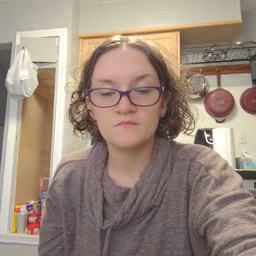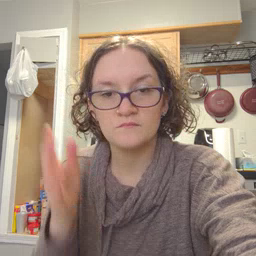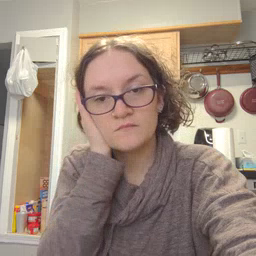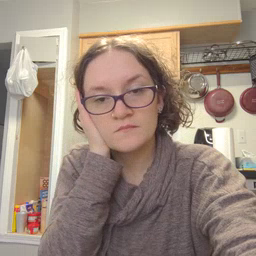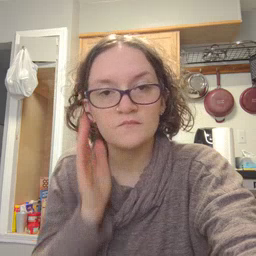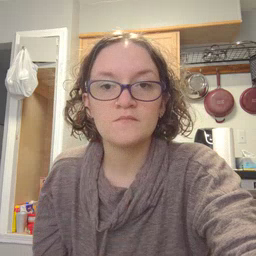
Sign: bed